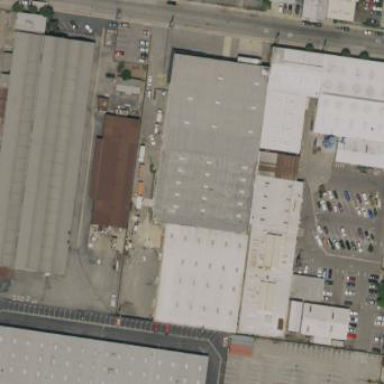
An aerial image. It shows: Warehouse building.